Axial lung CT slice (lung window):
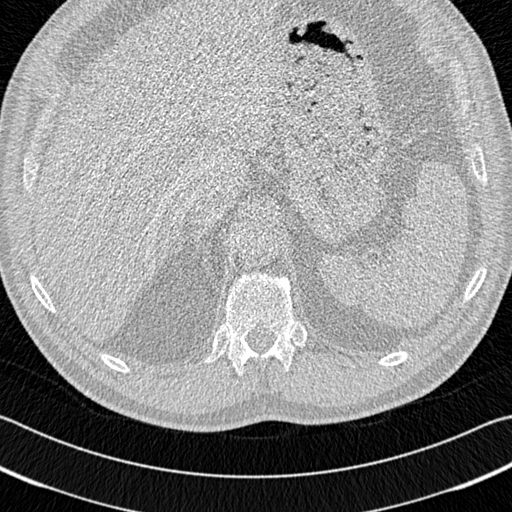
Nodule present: no